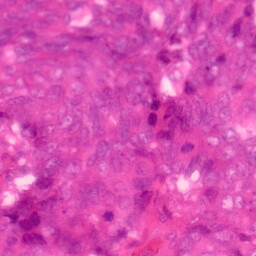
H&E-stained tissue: Colon